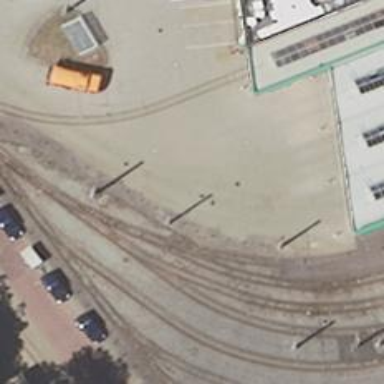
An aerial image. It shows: Railway switch with the turnout on the left side.